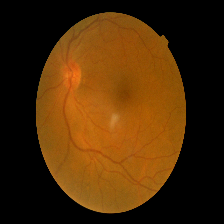
Diabetic retinopathy grade: Mild